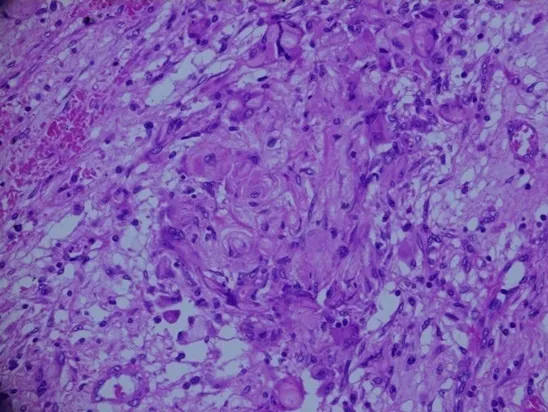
This figure shows numerous ghost cells with foreign body giant cell reaction.
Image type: pathology (h&e)